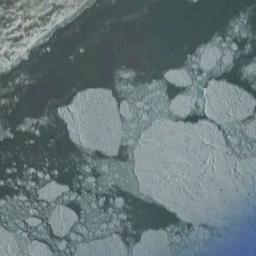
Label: sea_ice